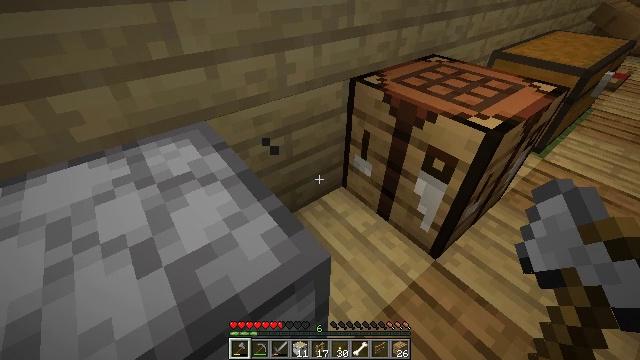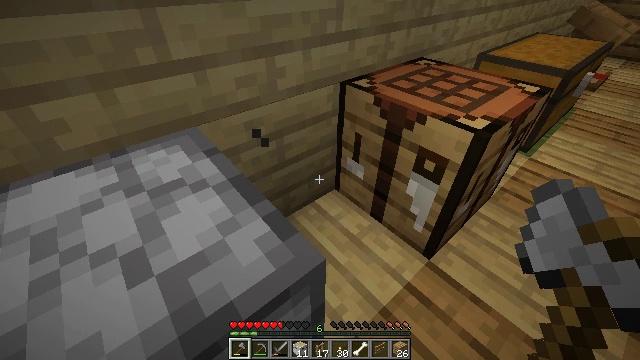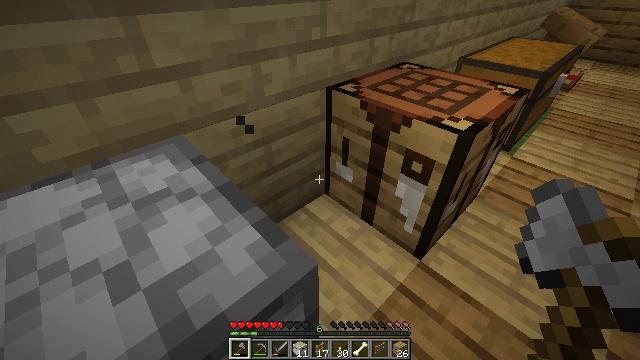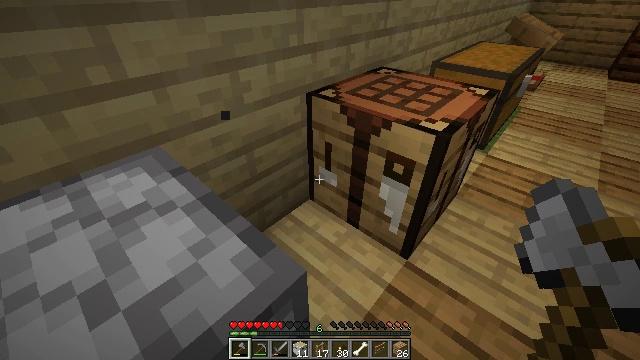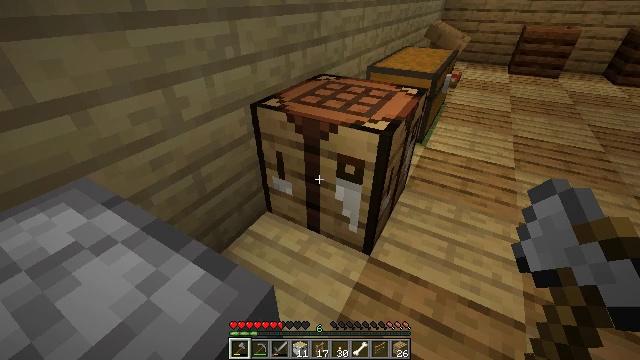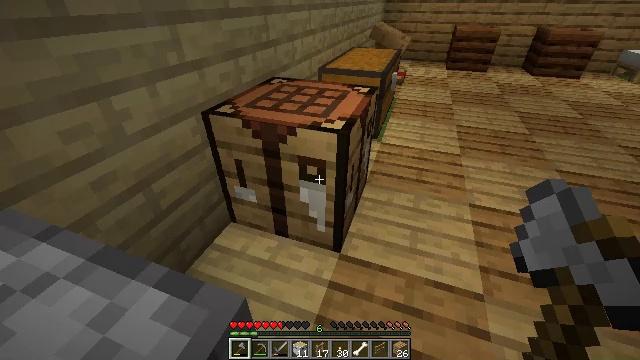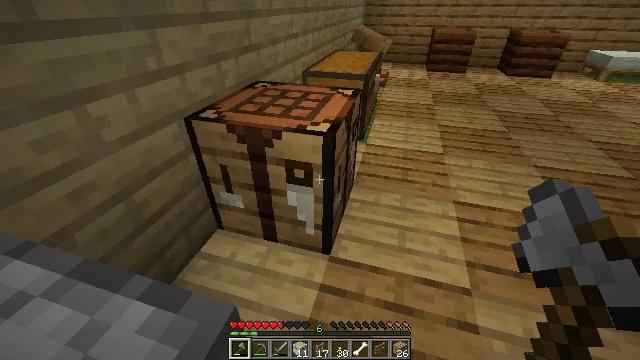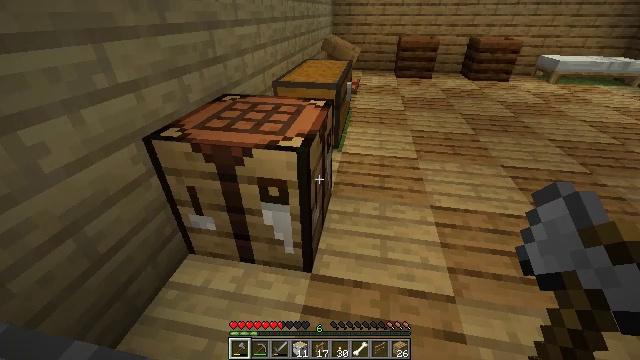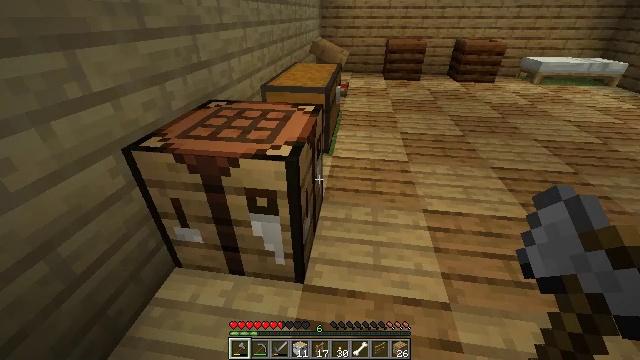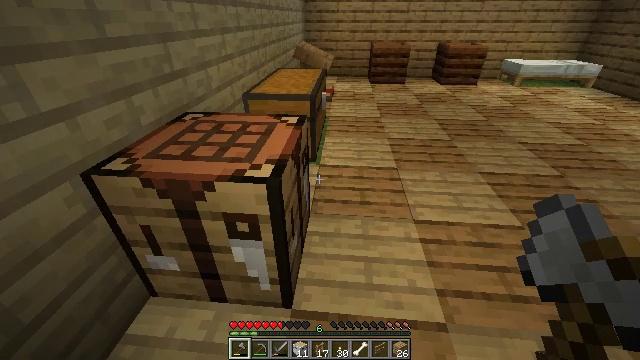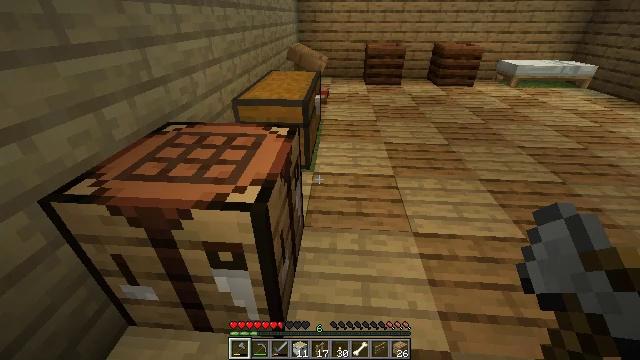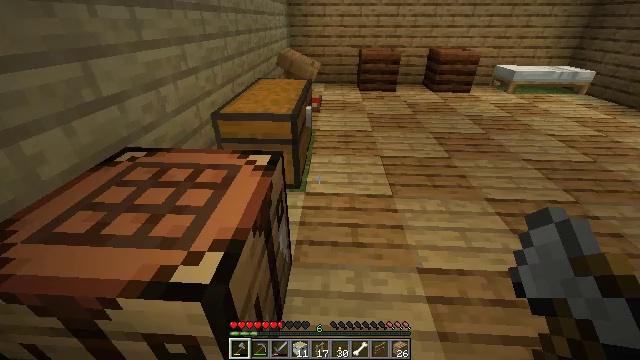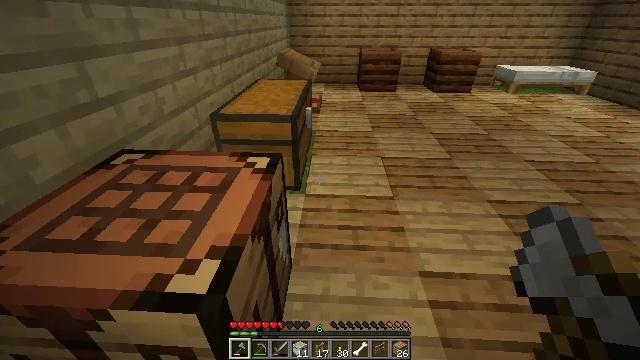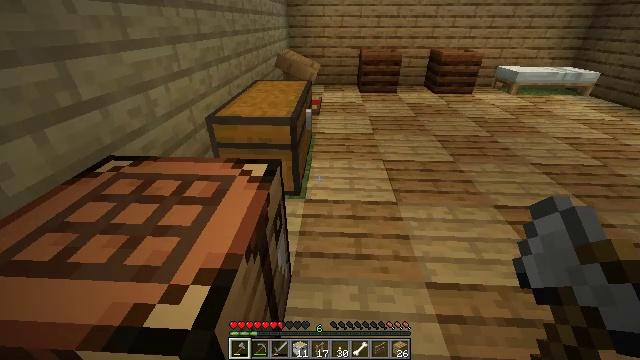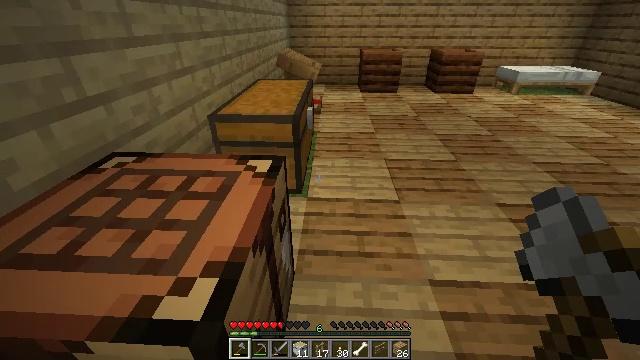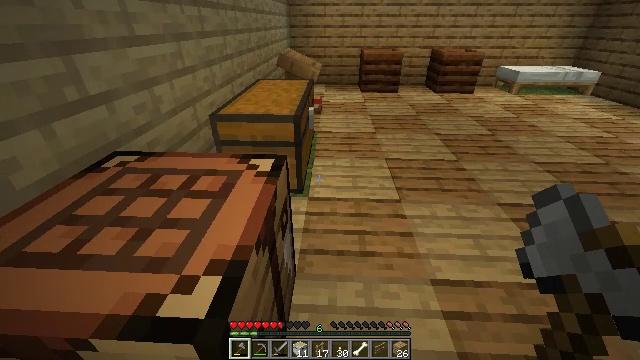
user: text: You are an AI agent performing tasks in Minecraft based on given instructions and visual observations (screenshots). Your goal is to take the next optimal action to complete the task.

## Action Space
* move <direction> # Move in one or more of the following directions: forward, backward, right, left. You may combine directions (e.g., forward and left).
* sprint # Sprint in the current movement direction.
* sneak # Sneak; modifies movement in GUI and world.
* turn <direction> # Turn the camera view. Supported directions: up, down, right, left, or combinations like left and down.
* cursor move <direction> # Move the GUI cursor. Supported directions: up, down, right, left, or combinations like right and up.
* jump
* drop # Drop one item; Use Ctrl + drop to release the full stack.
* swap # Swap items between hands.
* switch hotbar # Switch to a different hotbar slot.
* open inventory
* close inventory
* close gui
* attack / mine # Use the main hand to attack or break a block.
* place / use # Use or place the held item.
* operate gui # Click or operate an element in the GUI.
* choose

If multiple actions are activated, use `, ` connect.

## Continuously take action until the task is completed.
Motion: motion action
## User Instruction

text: Craft the gray bed in the crafting table.
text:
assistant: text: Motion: turn right
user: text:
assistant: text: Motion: turn right and up
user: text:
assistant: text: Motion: turn right and up
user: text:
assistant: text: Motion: turn right and up
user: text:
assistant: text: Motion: turn right
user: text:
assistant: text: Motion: turn right
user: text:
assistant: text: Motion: move forward, turn right and up
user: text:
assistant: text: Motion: move forward, turn right
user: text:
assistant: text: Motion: move forward, turn right
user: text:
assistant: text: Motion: move forward, turn right
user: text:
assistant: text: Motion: move forward, turn right
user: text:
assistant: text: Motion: move forward
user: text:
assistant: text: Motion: move forward
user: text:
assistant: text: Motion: move forward
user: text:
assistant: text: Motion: move forward
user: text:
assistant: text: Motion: move forward
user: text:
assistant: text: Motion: move forward
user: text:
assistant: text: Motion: move forward
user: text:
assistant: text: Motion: move forward
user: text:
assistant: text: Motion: move forward
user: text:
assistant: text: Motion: move forward
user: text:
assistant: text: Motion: move forward
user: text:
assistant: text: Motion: move forward, turn right and down
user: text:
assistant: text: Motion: move forward, turn right and down
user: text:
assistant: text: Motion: move forward, turn right and up
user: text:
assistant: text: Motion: move forward
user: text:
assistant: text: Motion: move forward, turn up
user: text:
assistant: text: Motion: move forward
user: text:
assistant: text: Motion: move forward
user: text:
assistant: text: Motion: move forward